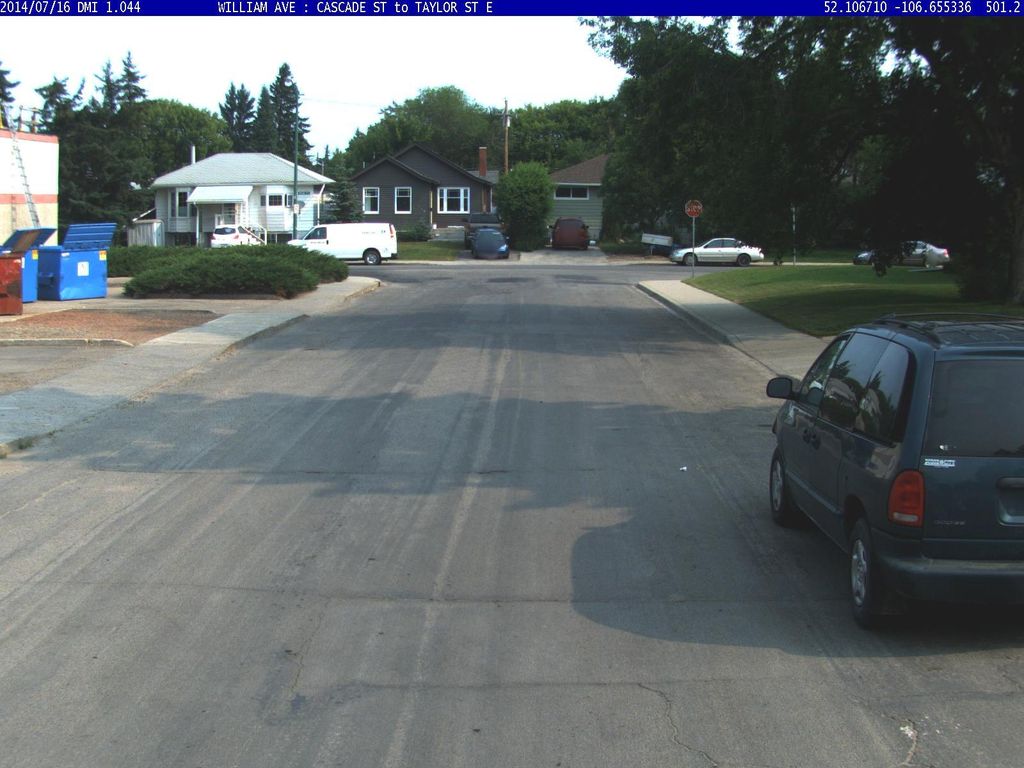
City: saskatoon